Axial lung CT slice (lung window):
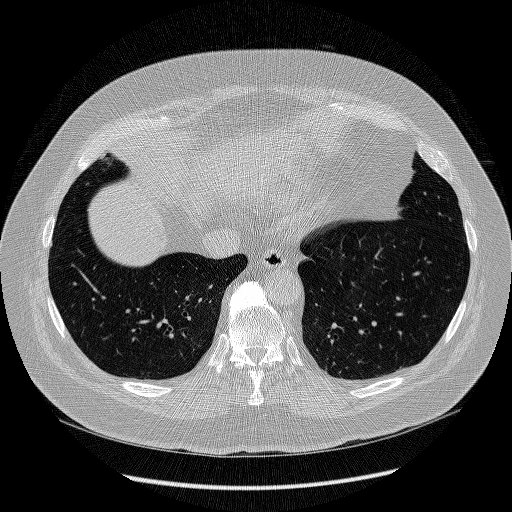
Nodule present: no